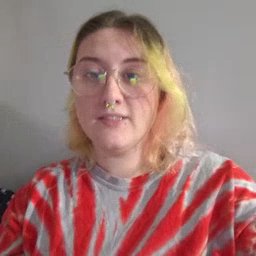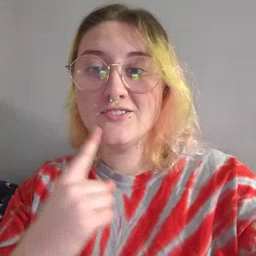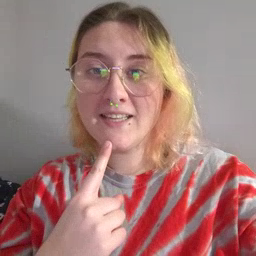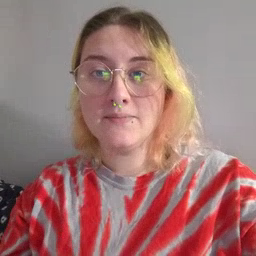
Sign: chin